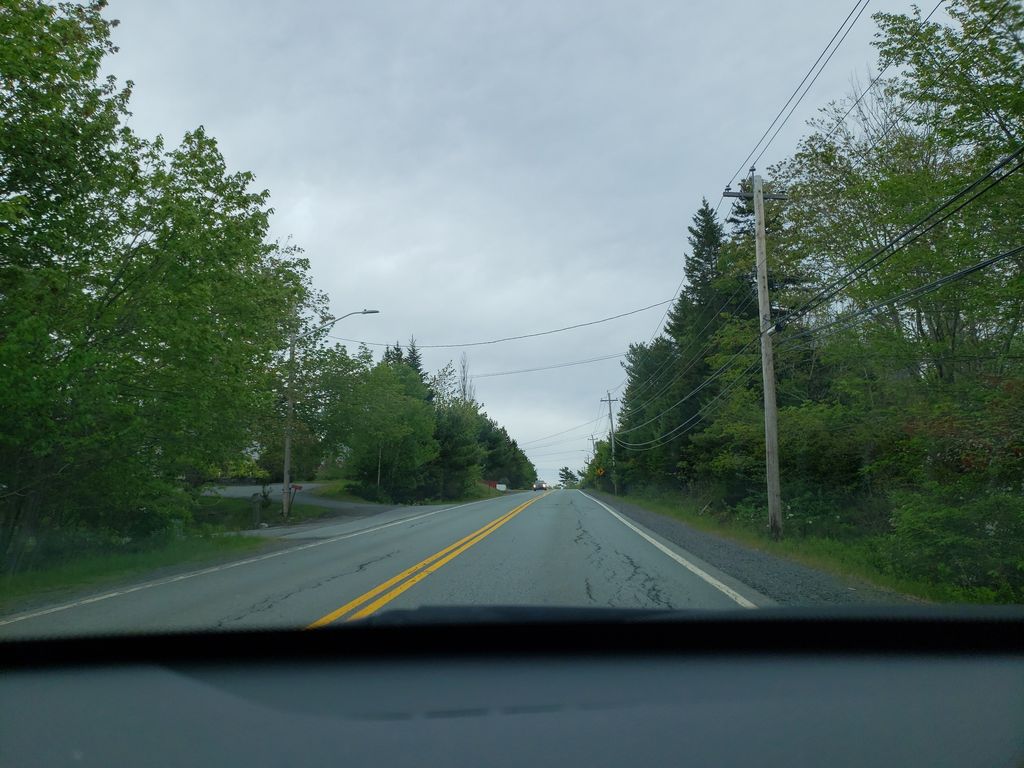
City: halifax